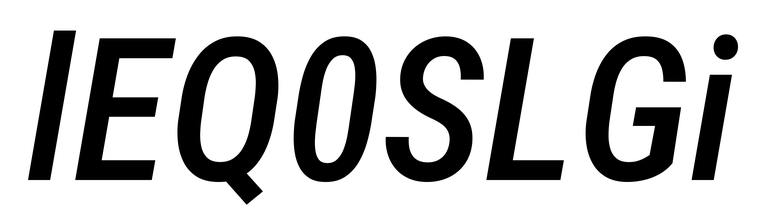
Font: Roboto-Italic_Condensed_Medium_Italic